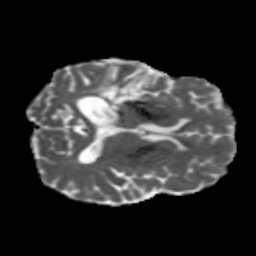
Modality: MD
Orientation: axial
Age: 49
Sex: male
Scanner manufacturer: siemens
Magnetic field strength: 3 T
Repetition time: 5.47 s
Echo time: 0.0854 s